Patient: sex M, age 48
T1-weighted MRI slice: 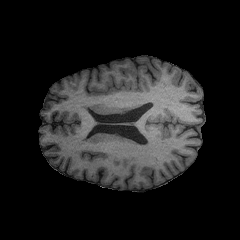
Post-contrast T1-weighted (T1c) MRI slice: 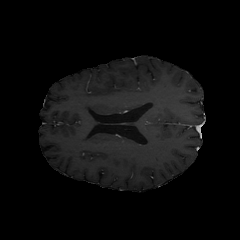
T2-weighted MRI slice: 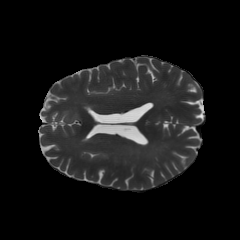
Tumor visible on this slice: no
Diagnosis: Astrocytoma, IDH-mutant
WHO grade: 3